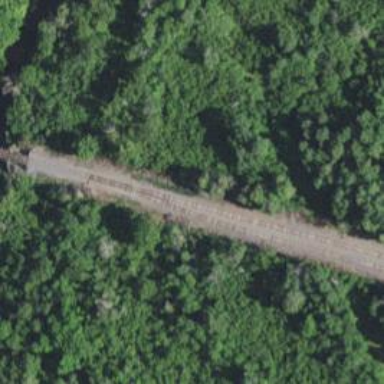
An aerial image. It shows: Railway siding with rails.